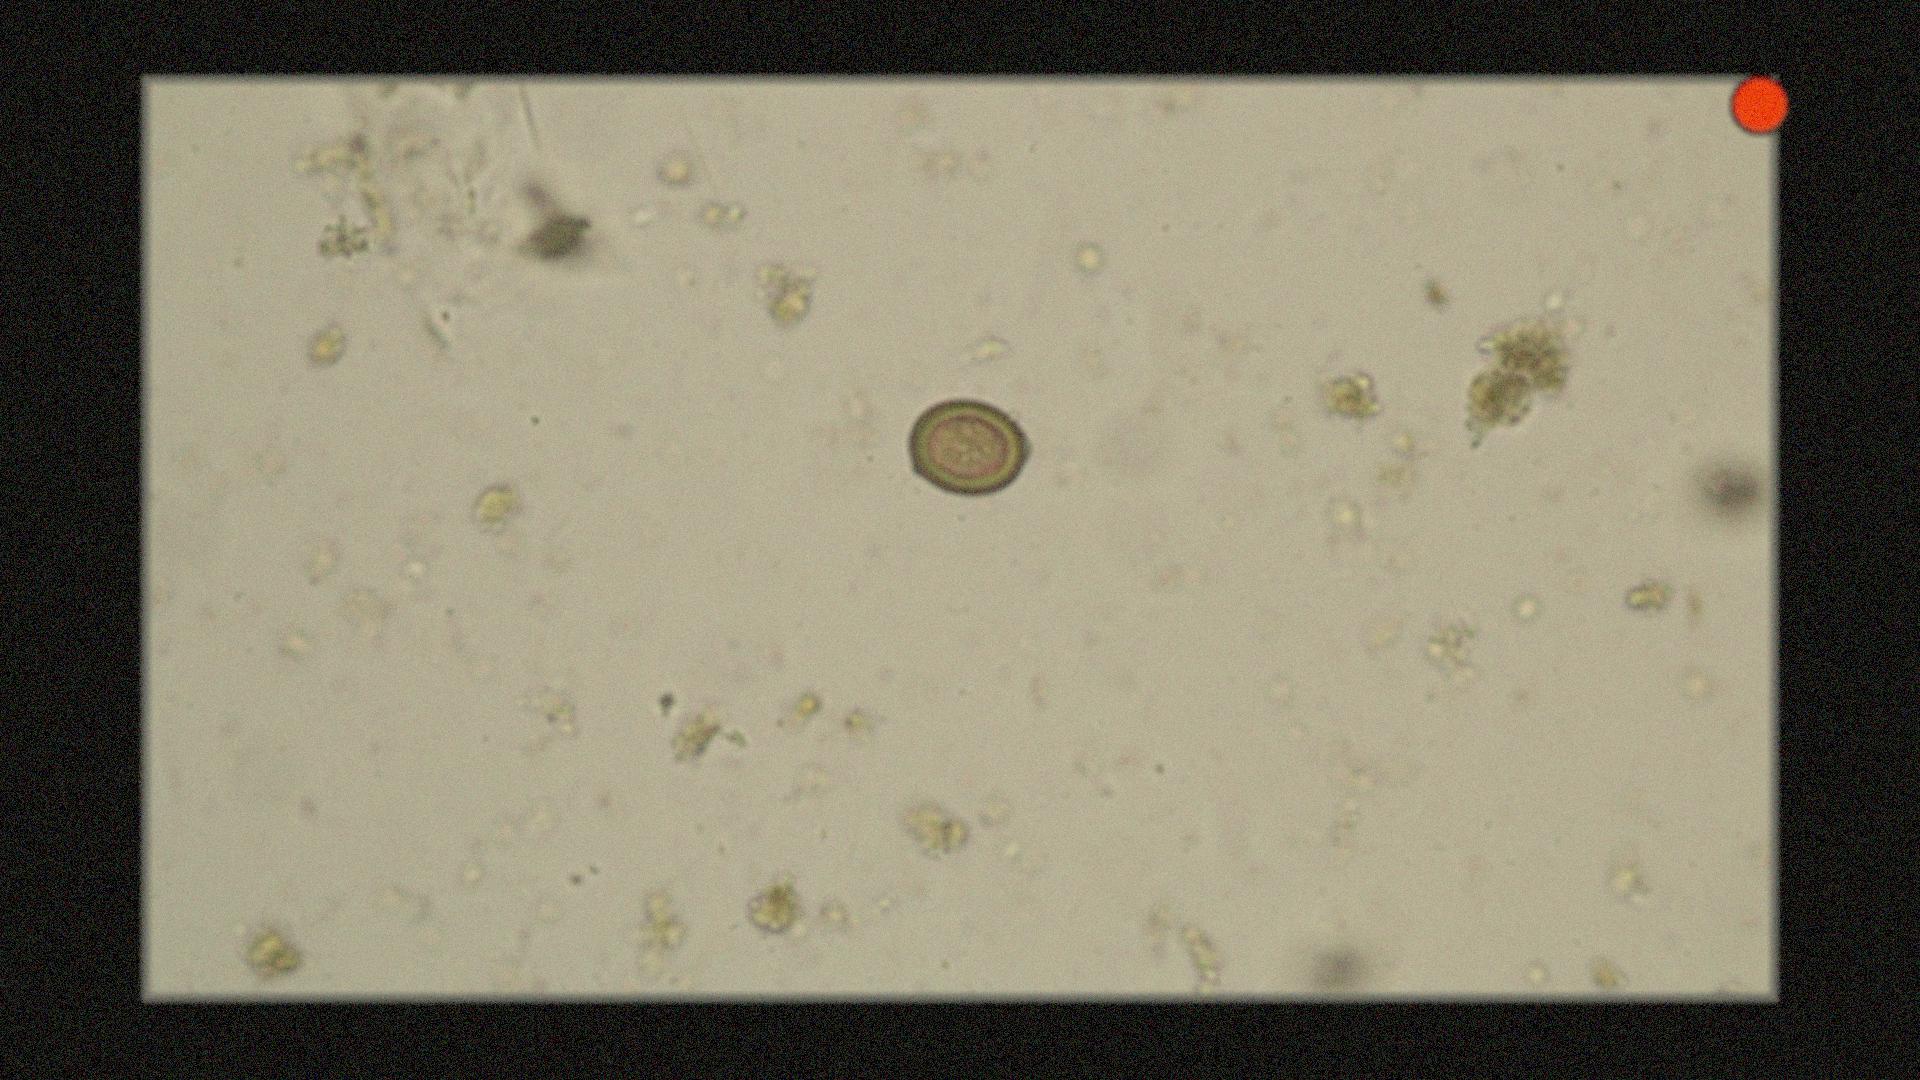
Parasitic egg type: Taenia spp. egg